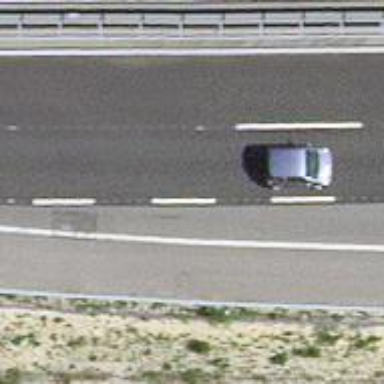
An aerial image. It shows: Asphalt motorway.